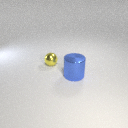
large blue metal cylinder to the right of small yellow metal sphere